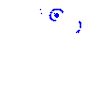
Particle: kaon